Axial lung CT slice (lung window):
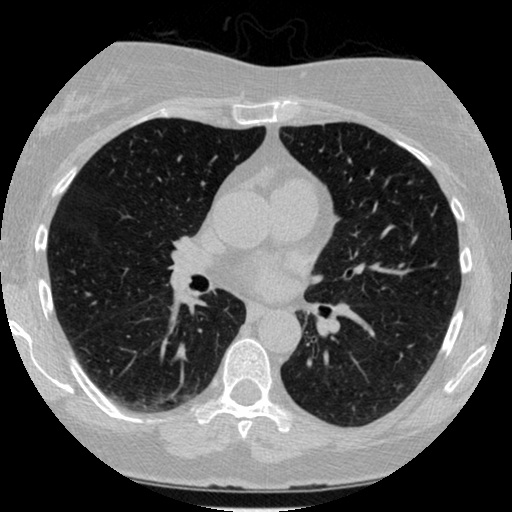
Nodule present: no